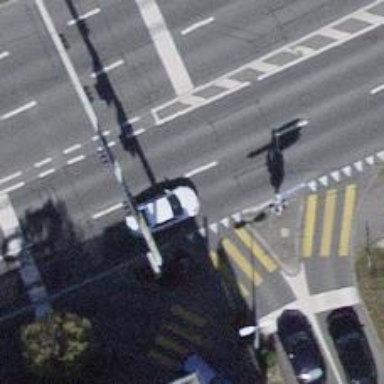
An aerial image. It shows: Road with traffic signals.